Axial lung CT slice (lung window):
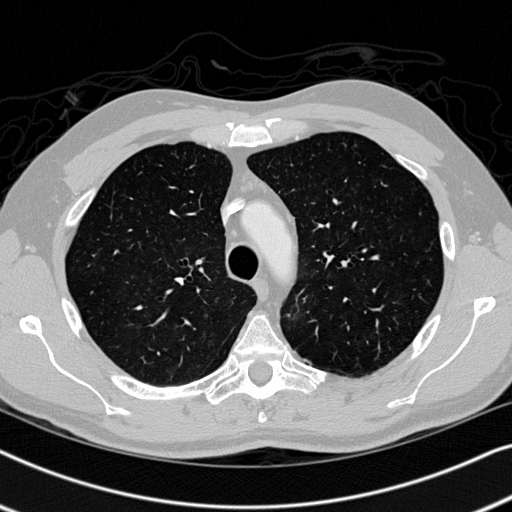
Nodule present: no